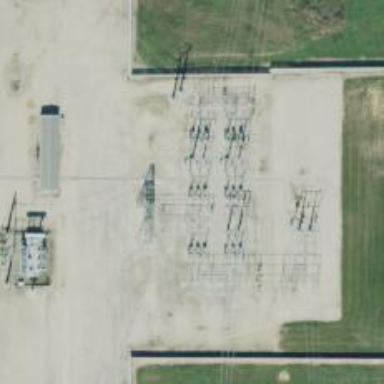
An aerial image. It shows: Switch for power supply.